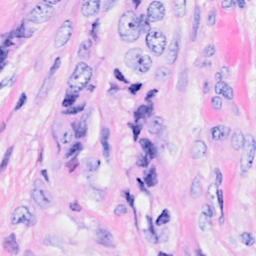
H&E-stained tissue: Breast